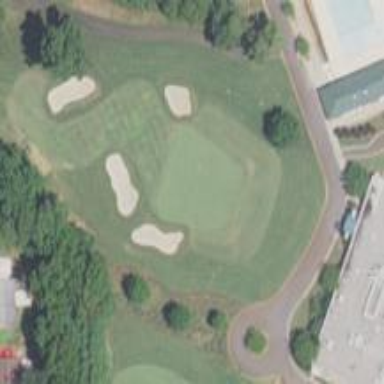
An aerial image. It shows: View of golf hole.